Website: home-depot
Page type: store-pickup
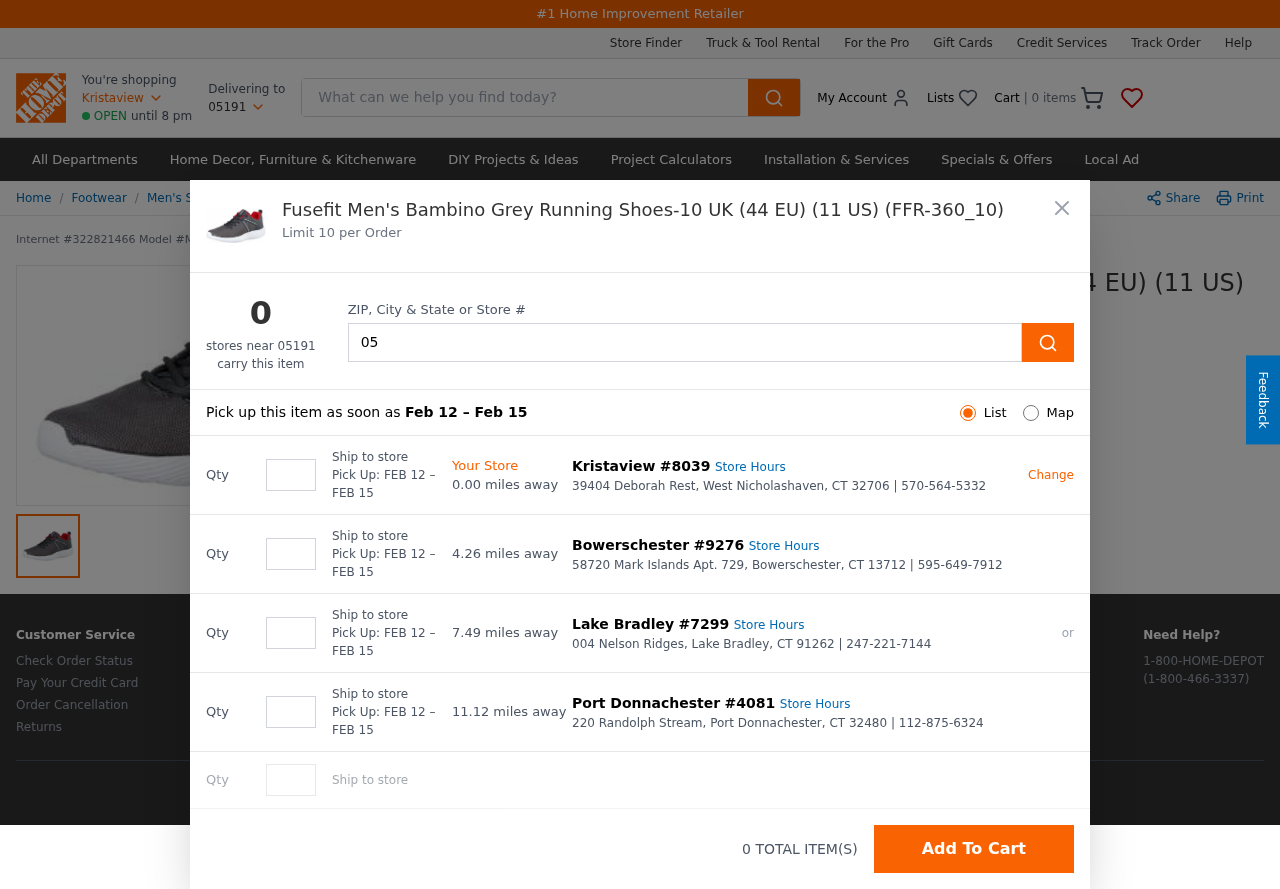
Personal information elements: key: PII_CITY
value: Kristaview
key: PII_LOCATION1_CITY_STATE_ZIP
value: West Nicholashaven, CT 32706
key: PII_LOCATION1_STREET
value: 39404 Deborah Rest
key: PII_LOCATION2_CITY
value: Bowerschester
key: PII_LOCATION2_CITY_STATE_ZIP
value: Bowerschester, CT 13712
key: PII_LOCATION2_STREET
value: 58720 Mark Islands Apt. 729
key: PII_LOCATION3_CITY
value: Lake Bradley
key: PII_LOCATION3_CITY_STATE_ZIP
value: Lake Bradley, CT 91262
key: PII_LOCATION3_STREET
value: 004 Nelson Ridges
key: PII_LOCATION4_CITY
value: Port Donnachester
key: PII_LOCATION4_CITY_STATE_ZIP
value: Port Donnachester, CT 32480
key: PII_LOCATION4_STREET
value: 220 Randolph Stream
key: PII_POSTCODE
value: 05191
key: PII_POSTCODE2
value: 05207
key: PII_LOCATION1_PHONE
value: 570-564-5332
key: PII_LOCATION2_PHONE
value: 595-649-7912
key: PII_LOCATION3_PHONE
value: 247-221-7144
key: PII_LOCATION4_PHONE
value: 112-875-6324
Product elements: key: PRODUCT1_BREADCRUMB
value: Footwear
Men's Shoes
Sports & Outdoor Shoes
Running Shoes
Fusefit Men's Running Shoes
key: PRODUCT1_NAME
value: Fusefit Men's Bambino Grey Running Shoes-10 UK (44 EU) (11 US) (FFR-360_10)
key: PRODUCT_INTERNET_NUMBER
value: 322821466
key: PRODUCT_MODEL_NUMBER
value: MW_OHW841472
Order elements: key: ORDER_NUM_ITEMS
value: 0
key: ORDER_PICKUP_DATE_RANGE
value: FEB 12 – FEB 15
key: ORDER_PICKUP_DATE_RANGE
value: Feb 12 – Feb 15
Search elements: key: HEADER_SEARCH
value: What can we help you find today?
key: SEARCH_STORE_LOCATION
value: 05207
Other elements: key: STORE1_DISTANCE
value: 0.00
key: STORE1_NUMBER
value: #8039
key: STORE2_DISTANCE
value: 4.26
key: STORE2_NUMBER
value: #9276
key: STORE3_DISTANCE
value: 7.49
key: STORE3_NUMBER
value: #7299
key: STORE4_DISTANCE
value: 11.12
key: STORE4_NUMBER
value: #4081